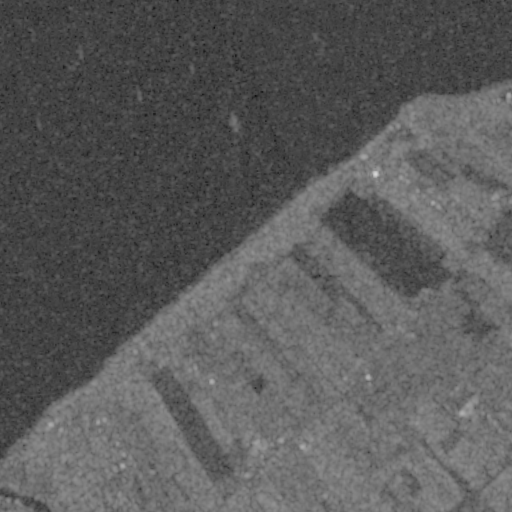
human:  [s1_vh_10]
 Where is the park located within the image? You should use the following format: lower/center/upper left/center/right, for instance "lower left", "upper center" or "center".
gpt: The park is located in the lower left of the image.
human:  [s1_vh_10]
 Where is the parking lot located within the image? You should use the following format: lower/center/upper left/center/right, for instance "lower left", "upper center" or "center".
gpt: The parking lot is located in the lower left of the image.
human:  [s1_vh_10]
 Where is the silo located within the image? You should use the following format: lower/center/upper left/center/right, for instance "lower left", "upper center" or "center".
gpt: The silo is located in the lower center of the image.
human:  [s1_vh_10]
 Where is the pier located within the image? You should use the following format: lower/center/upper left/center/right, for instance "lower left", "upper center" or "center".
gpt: The pier is located in the lower left of the image.
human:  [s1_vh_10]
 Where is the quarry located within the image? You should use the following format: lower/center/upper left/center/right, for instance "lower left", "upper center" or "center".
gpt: There is no quarry in the image.

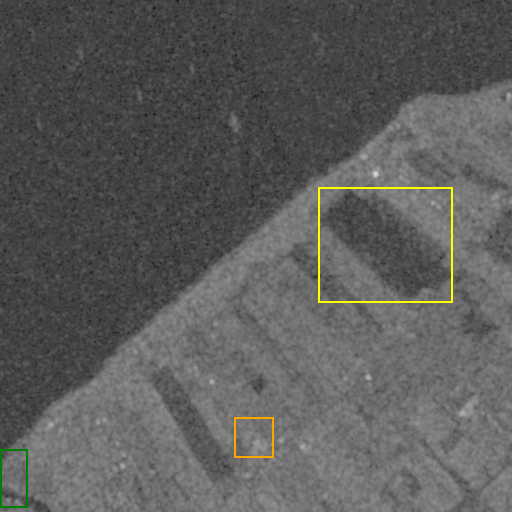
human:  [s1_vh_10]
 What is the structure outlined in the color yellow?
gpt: The structure outlined in yellow is a crop field.
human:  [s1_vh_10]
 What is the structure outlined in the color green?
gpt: The structure outlined in green is a park.
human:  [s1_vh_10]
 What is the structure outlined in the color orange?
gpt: The structure outlined in orange is a building.
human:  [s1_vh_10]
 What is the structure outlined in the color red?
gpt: There is no red outline.